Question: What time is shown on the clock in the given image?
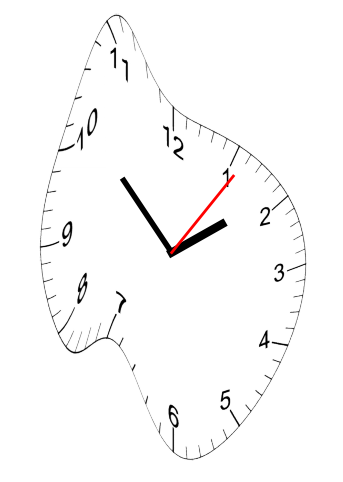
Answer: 01:52:06